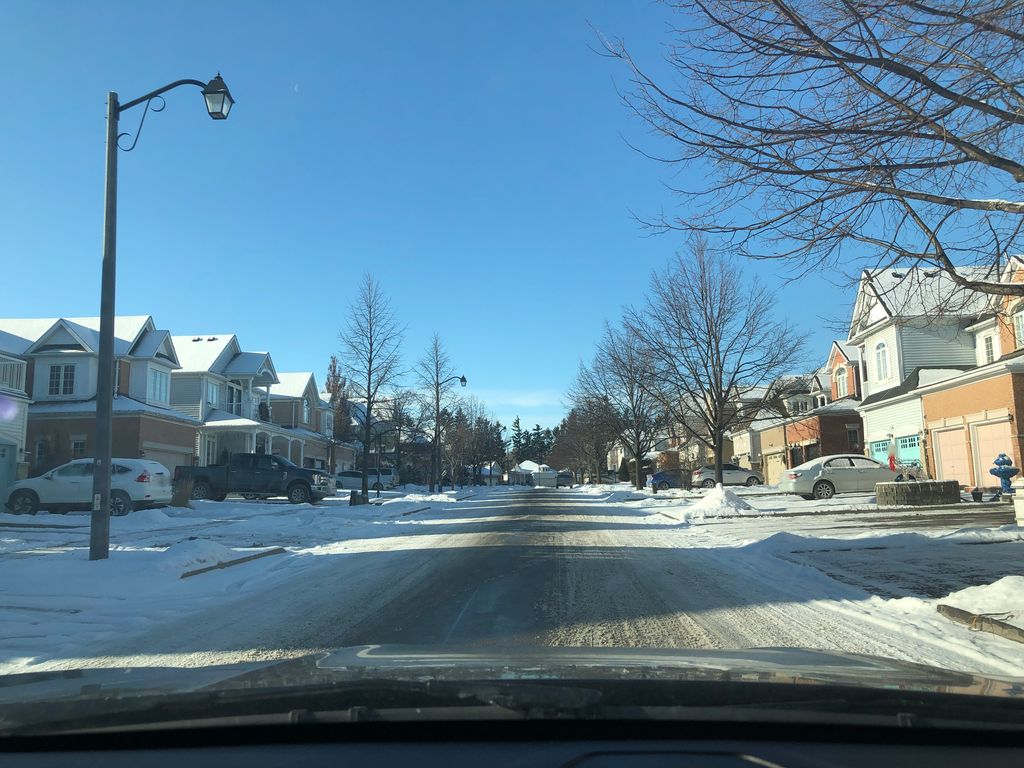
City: toronto